Question:
Edit:how to make my screen like this?
<URL>
The xml is in the below link
<URL>
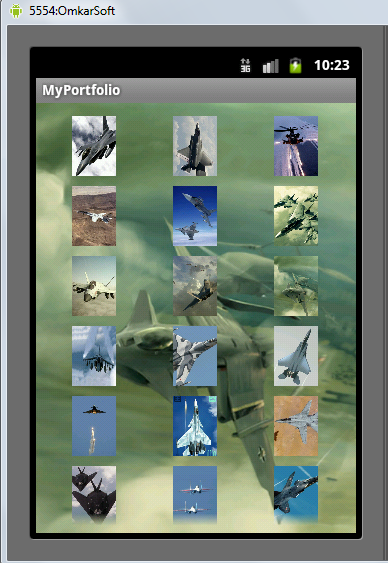
Answer: I think you did this with grid view. Check your XML if it has any property like
'''
android:columnWidth="90dp"
android:numColumns="auto_fit"
android:verticalSpacing="10dp"
android:horizontalSpacing="10dp"
'''
try to change these properties and also change if your code contain the code of this type
'''
imageView.setLayoutParams(new GridView.LayoutParams(85, 85));
imageView.setPadding(8, 8, 8, 8);
'''